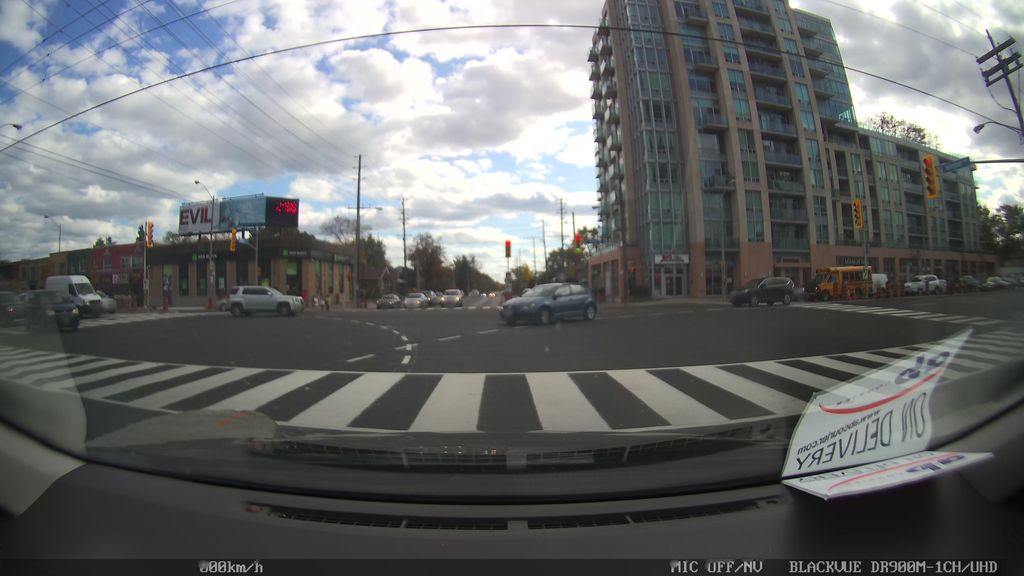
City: toronto